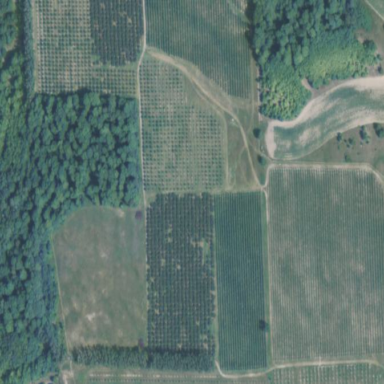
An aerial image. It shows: Orchard.